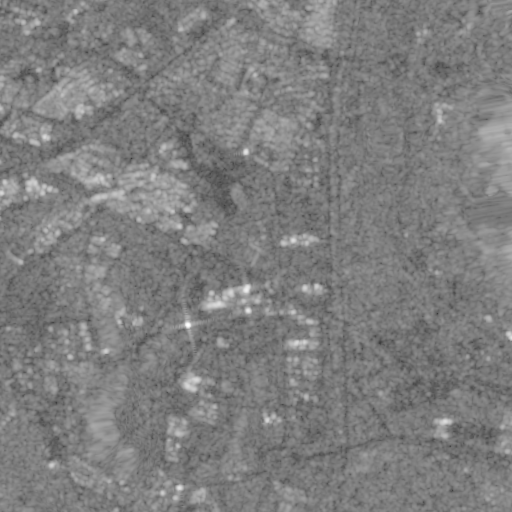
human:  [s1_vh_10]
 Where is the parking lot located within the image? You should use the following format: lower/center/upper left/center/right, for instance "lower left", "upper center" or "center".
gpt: The parking lot is located in the upper left of the image.
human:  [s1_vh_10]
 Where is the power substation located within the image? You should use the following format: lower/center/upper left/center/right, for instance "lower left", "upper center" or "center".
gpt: The power substation is located in the center right of the image.
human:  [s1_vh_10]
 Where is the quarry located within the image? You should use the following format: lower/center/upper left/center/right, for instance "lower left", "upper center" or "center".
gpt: There is no quarry in the image.

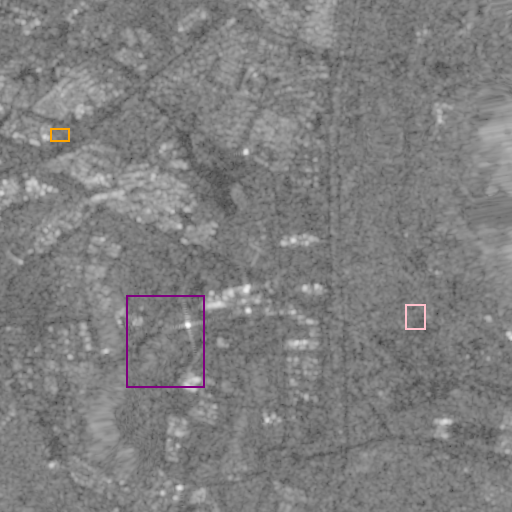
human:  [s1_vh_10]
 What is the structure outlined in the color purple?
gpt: The structure outlined in purple is a park.
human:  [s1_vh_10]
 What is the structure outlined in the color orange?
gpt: The structure outlined in orange is a parking lot.
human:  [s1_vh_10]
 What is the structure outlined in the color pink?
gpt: The structure outlined in pink is a power substation.
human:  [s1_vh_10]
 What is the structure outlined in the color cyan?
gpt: There is no cyan outline.